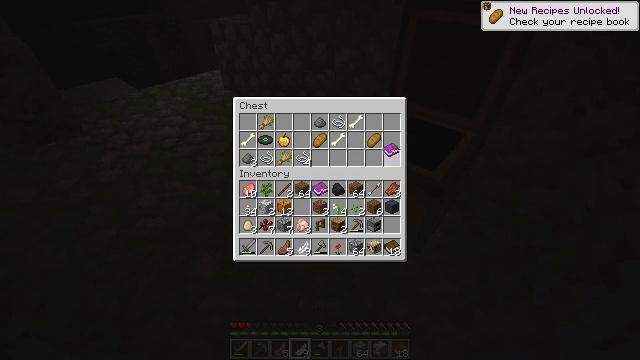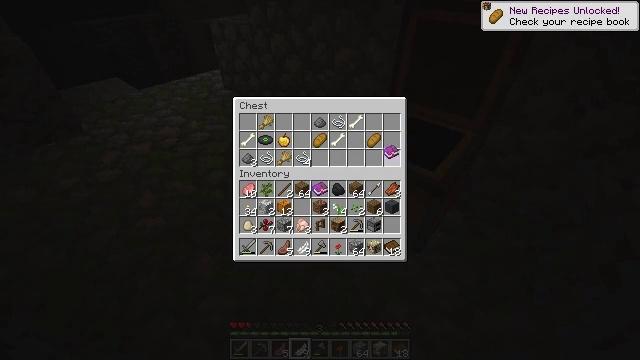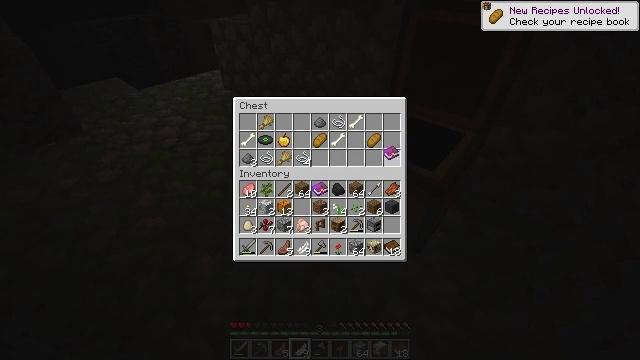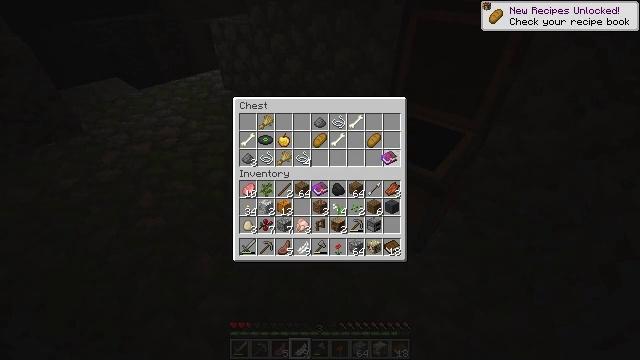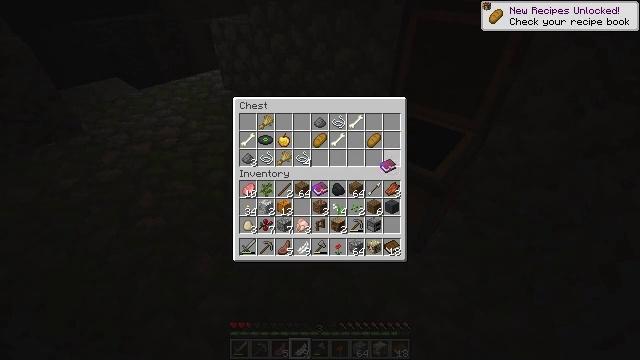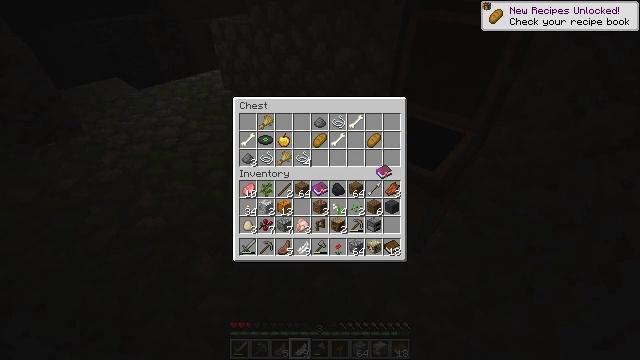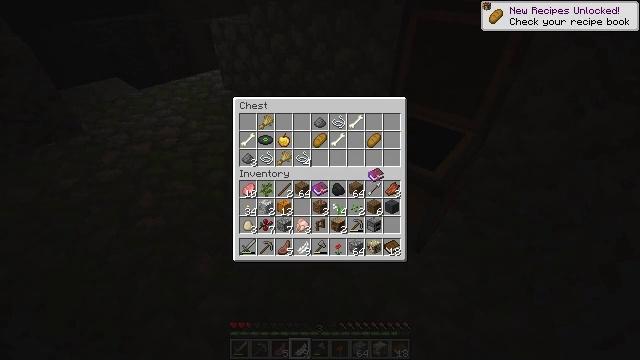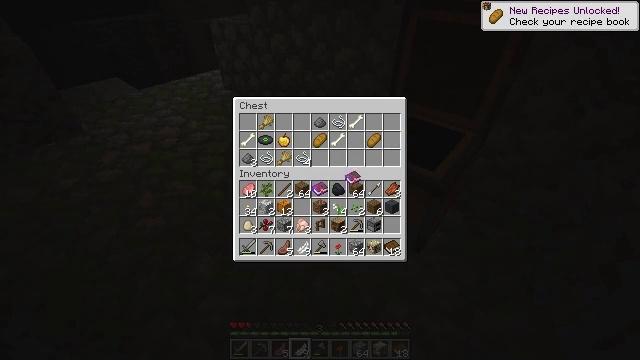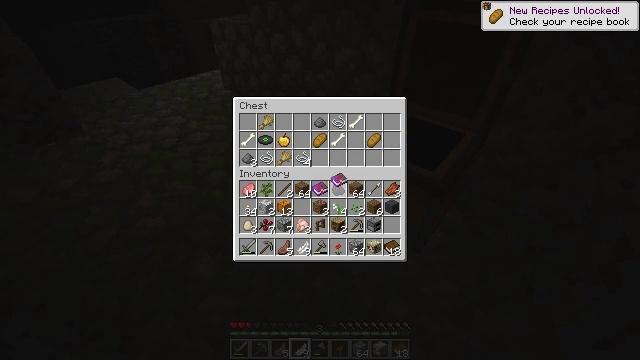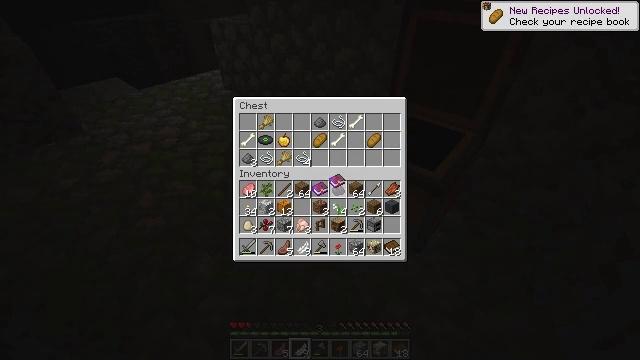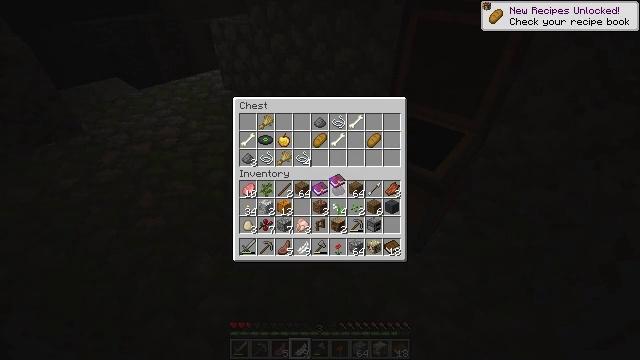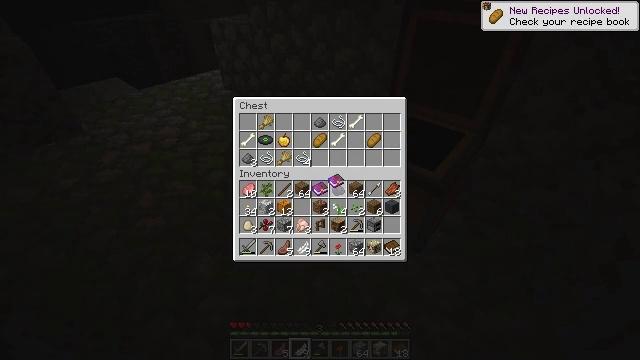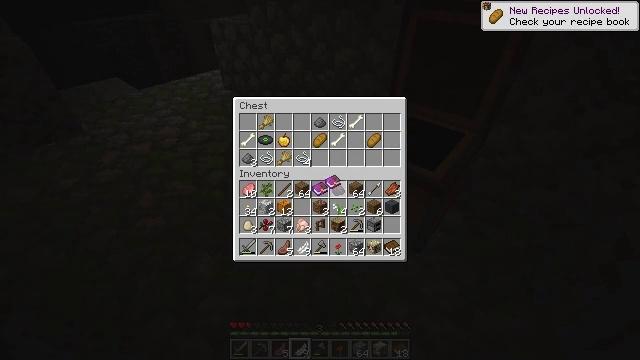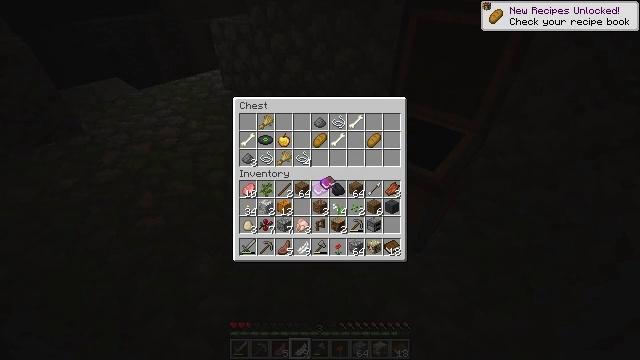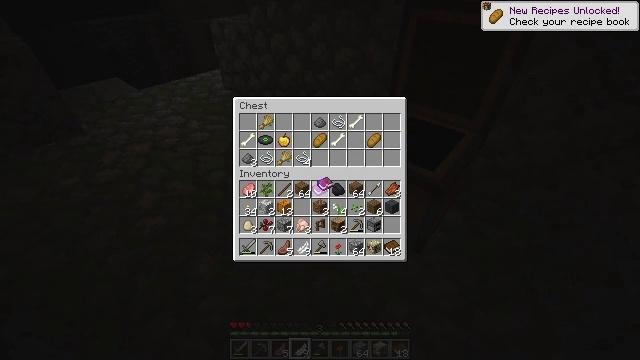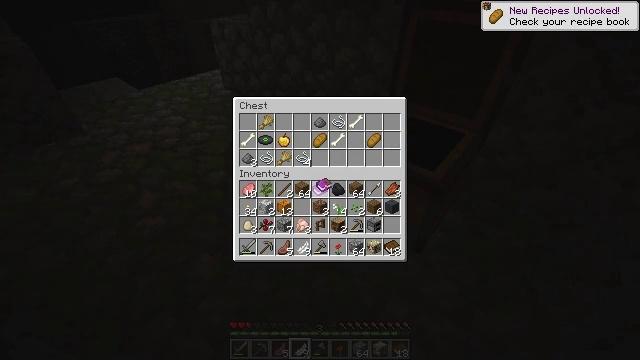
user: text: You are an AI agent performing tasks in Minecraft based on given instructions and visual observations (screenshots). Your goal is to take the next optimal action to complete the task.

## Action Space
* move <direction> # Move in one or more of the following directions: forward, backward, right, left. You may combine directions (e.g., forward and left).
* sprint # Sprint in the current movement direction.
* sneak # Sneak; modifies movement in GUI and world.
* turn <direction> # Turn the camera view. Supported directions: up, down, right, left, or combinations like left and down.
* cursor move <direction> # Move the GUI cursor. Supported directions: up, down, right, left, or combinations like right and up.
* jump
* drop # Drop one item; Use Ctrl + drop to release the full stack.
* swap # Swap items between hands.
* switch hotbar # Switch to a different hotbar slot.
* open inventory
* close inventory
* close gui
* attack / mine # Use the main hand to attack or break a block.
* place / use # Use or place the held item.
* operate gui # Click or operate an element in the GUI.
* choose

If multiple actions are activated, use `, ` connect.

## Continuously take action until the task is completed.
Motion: motion action
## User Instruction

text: Remove a golden apple from the inventory.
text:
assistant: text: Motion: operate gui
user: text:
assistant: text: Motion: operate gui
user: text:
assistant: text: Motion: no_op
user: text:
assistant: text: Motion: cursor move down
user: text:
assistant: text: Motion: no_op
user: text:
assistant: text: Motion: cursor move left
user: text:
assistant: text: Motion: cursor move left
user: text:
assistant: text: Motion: cursor move left
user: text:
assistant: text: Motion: no_op
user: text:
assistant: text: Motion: no_op
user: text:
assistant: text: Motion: no_op
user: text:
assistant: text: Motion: no_op
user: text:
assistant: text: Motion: no_op
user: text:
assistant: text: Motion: no_op
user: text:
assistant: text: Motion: no_op
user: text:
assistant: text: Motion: operate gui
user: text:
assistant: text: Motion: operate gui
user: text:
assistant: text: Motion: operate gui
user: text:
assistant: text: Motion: no_op
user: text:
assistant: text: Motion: cursor move right
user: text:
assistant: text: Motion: no_op
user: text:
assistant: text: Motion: no_op
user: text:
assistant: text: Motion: no_op
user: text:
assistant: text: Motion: no_op
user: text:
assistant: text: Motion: no_op
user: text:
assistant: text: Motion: no_op
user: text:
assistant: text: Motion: no_op
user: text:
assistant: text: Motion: no_op
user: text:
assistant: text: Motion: no_op
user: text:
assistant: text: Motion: no_op